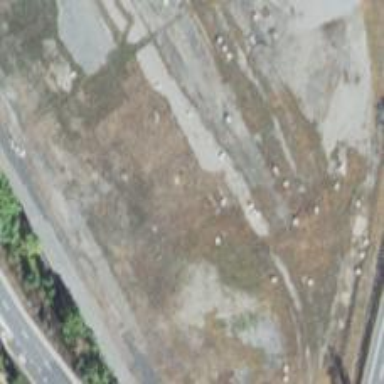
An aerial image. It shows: Abandoned railway yard.